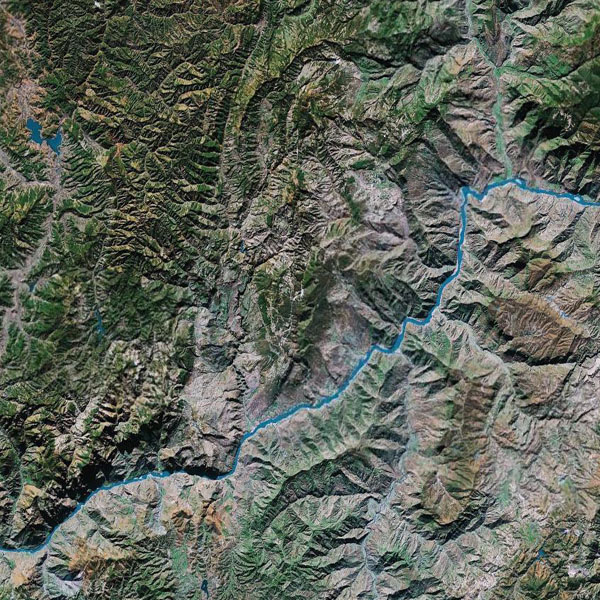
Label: Mountain